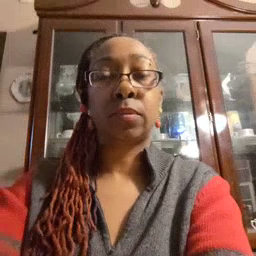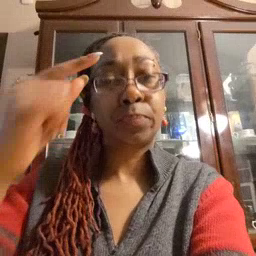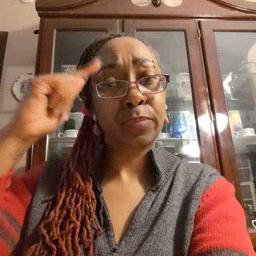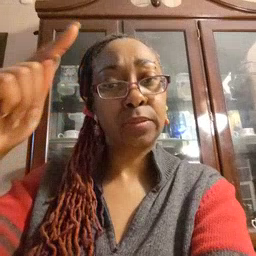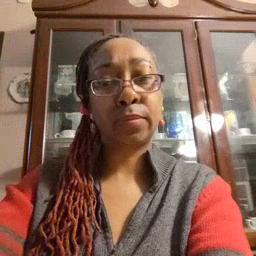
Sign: penny